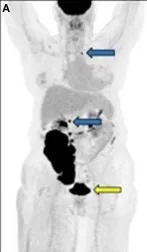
Maximum Intensity Projections (MIP) from PET/CT scans performed 1 month before, 1, and 5 months after radiation treatment. (A) PET/CT prior to radiation treatment demonstrating a large primary retroperitoneal mass, lesion superior to the mass at approximately T12 and left supraclavicular mass that were not included in the radiation treatment plan (blue arrows).
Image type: radiology (pet)